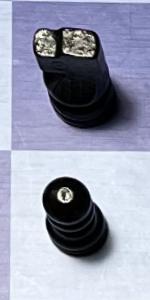
Label: Pawn_Black